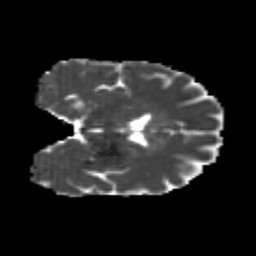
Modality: MD
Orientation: coronal
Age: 24
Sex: female
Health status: healthy
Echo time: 0.074 s